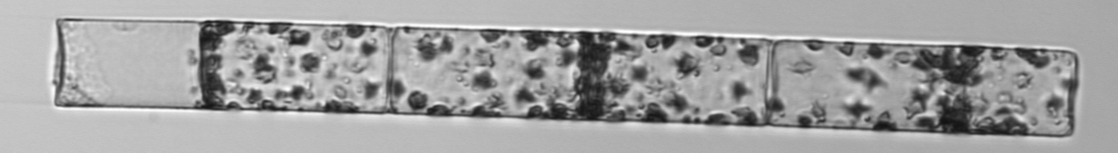
Label: Guinardia_flaccida